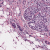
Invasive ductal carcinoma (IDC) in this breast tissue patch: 1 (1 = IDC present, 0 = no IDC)